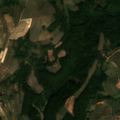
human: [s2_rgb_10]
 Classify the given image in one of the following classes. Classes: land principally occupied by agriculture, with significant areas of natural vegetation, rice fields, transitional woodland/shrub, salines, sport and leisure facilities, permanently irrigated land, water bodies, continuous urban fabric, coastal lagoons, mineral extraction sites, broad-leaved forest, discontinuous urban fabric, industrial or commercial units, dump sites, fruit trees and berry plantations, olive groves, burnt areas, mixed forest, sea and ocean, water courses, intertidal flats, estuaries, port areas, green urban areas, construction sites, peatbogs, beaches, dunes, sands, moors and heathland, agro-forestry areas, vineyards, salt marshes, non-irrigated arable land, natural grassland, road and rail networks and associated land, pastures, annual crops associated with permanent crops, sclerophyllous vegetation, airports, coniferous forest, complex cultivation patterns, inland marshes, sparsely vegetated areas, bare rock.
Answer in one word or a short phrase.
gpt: complex cultivation patterns, broad-leaved forest